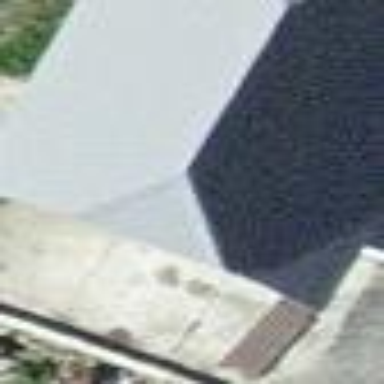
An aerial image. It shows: Barn.